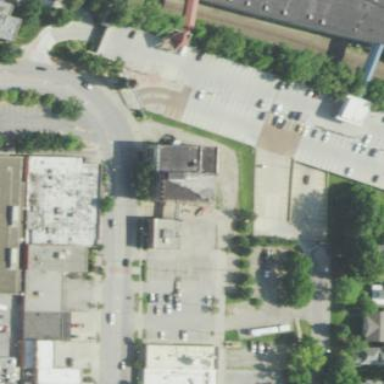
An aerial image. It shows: Parking area with surface.